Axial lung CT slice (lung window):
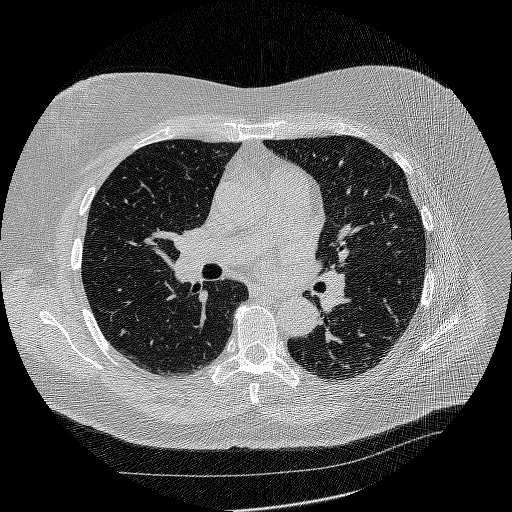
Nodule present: no